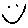
Label: smiley face